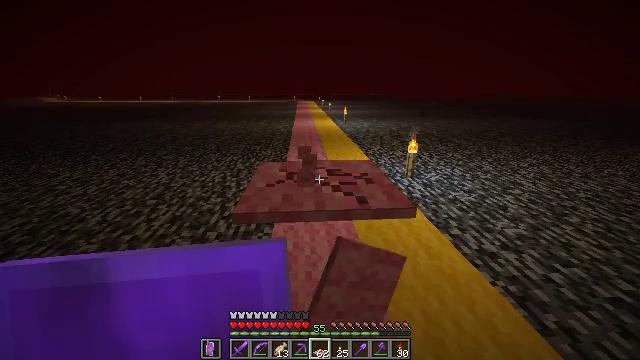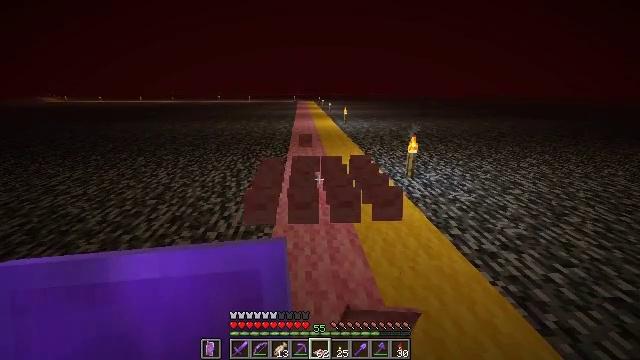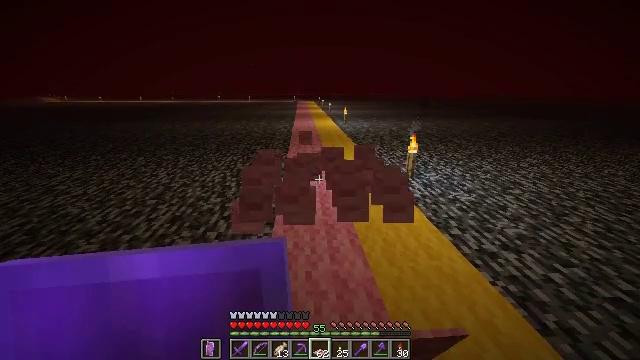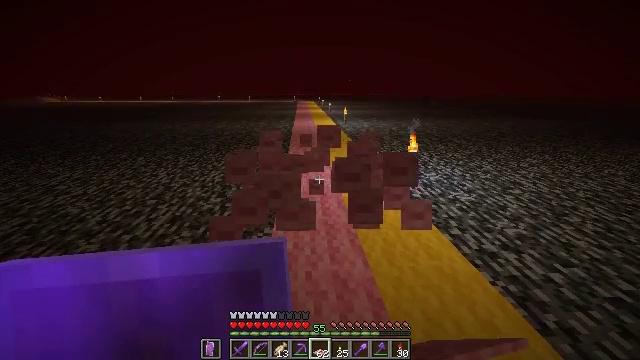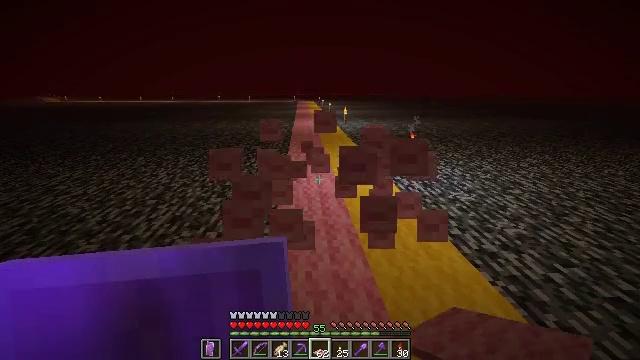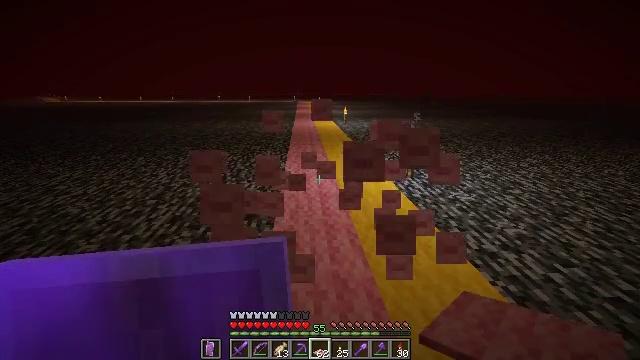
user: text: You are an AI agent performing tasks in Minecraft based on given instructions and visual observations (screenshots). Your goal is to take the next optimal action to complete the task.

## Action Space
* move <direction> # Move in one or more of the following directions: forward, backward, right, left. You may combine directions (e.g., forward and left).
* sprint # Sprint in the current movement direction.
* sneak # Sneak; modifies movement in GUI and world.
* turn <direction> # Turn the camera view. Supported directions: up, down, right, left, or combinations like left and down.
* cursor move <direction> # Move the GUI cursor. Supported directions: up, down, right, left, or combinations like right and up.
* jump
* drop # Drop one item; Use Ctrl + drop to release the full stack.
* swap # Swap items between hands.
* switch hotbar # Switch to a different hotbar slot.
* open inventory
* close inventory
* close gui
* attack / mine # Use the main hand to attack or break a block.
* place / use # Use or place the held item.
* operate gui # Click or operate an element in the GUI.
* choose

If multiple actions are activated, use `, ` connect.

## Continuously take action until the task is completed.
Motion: motion action
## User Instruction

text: mine block pink carpet
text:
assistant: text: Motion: attack / mine
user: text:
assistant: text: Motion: attack / mine
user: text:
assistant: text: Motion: attack / mine
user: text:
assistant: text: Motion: attack / mine
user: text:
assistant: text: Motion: attack / mine
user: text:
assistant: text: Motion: attack / mine